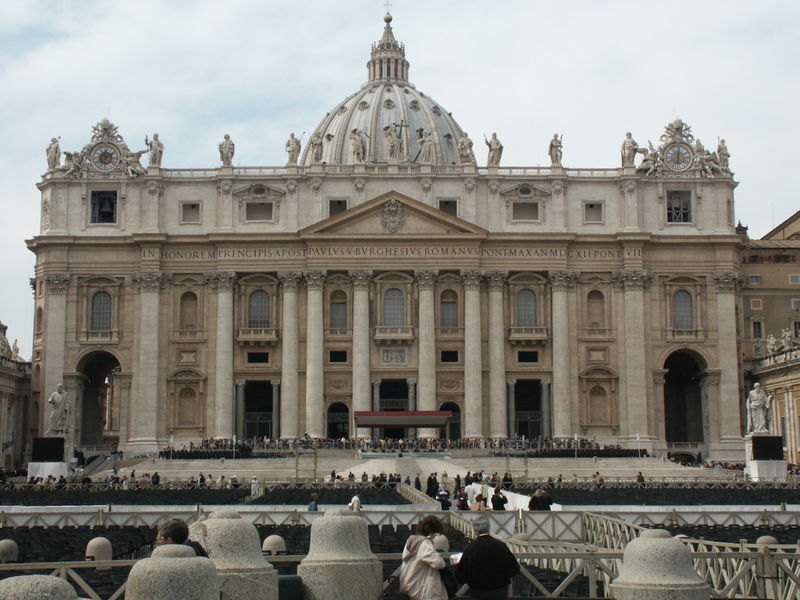
Titel: Petersdom in Rom (San Pietro)
Künstler: Donato Bramante
Standort: Rom, S. Pietro (EU - I - Latium)
Schlagwörter: blau, himmel, wolken, menschen, fenster, marmor, männer, säule, säulen, gebäude, haus, rot, stein, kirche, figur, renaissance, statue, schrift, fassade, giebel, platz, pilaster, figuren, kuppel, treppe, papst, inschrift, uhr, geländer, tor, foto, eingang, burg, palast, dom, kathedrale, rom, skulpturen, statuen, vatikan, baldachin, laute, petrus, absperrung, michelangelo, petersdom, latein, kuppeö, petersplatz, uhren, katholisch, toll, ti